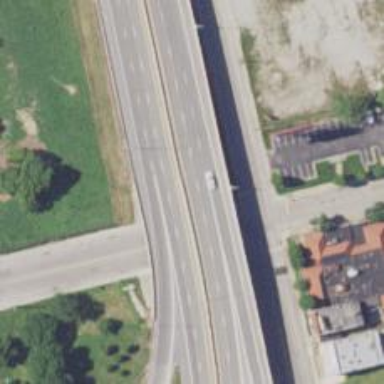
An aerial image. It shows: Primary highway bridge with asphalt surface. It is also classified as expressway.